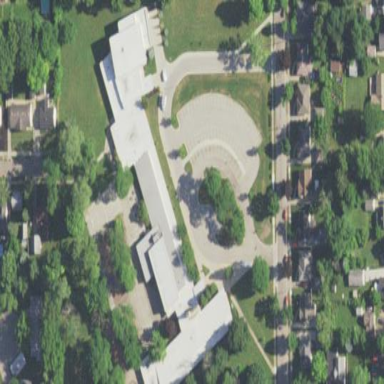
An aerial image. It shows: Elementary school building.